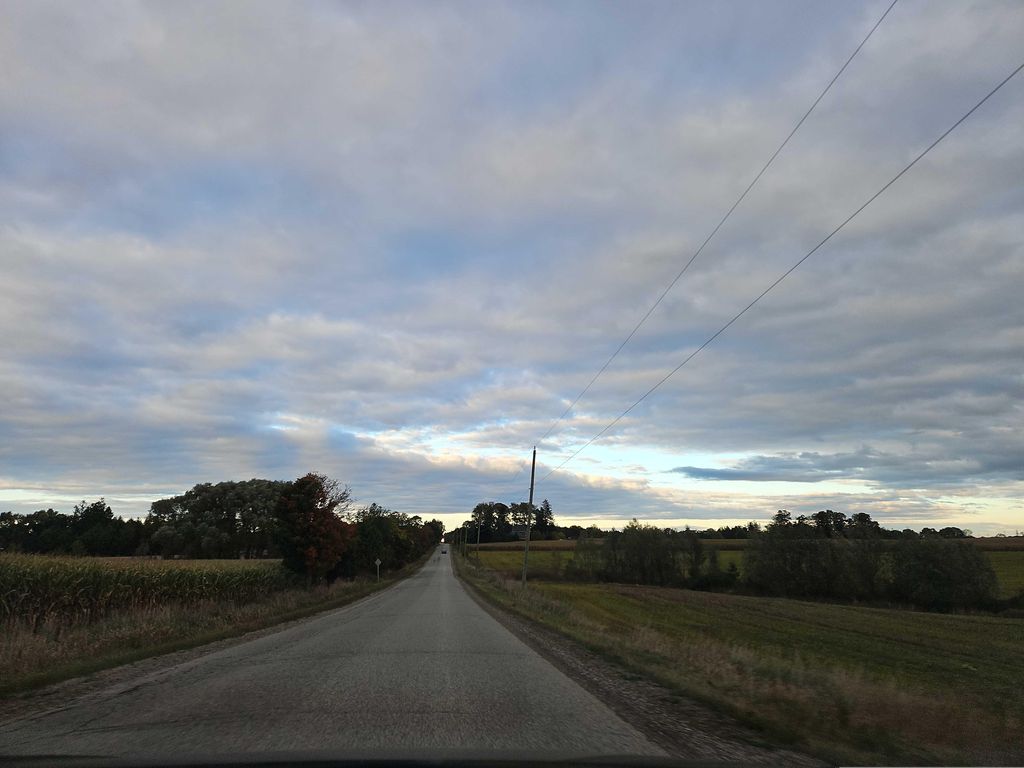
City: kitchener-waterloo